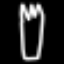
Label: fork